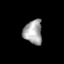
Tissue: skin
Cell type: Epithelial cells
Senescence score: 0.2718
Nuclear area (px): 439
Mean DAPI intensity: 165.171